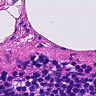
Metastatic tissue present: no